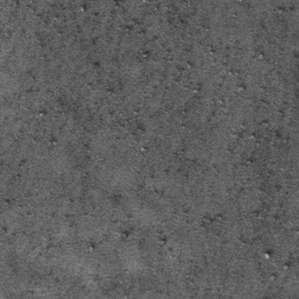
Label: frost